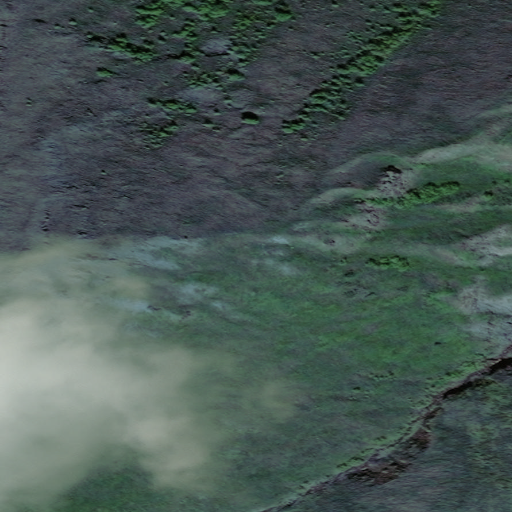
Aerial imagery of ridge(s) in Alaska named Fortress Ridge containing only unknown